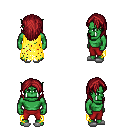
a pixel art fantasy rpg character, male body template, orc, green skin, yellow tattered cape, red pants, brunette long hairstyle, white slippers, four views (front, back, left, right), 2x2 character sprite sheet, small pixel art, hard edges, no anti-aliasing